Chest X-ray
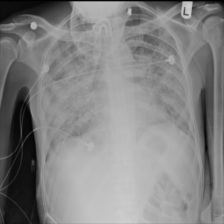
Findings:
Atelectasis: negative
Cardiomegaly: negative
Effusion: negative
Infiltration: positive
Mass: negative
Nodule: negative
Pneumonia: negative
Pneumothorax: negative
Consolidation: negative
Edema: negative
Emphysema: negative
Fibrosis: negative
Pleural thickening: negative
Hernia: negative